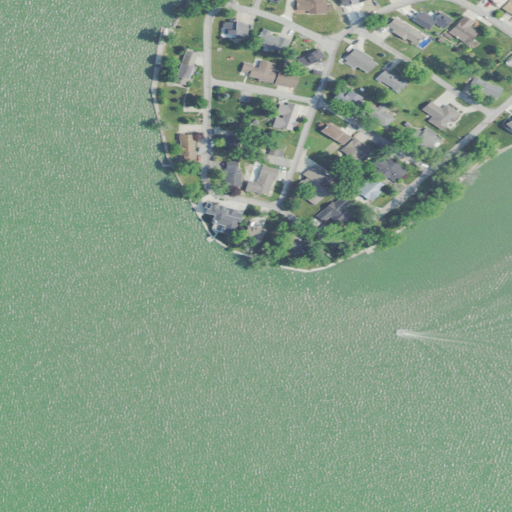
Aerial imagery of cape in Ohio named Harbor Point containing open water, low intensity development, medium intensity development, open development, high intensity development, and pasture